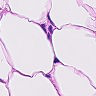
Metastatic tissue present: no